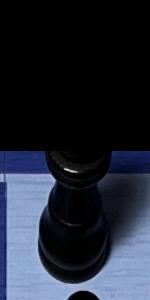
Label: King_Black